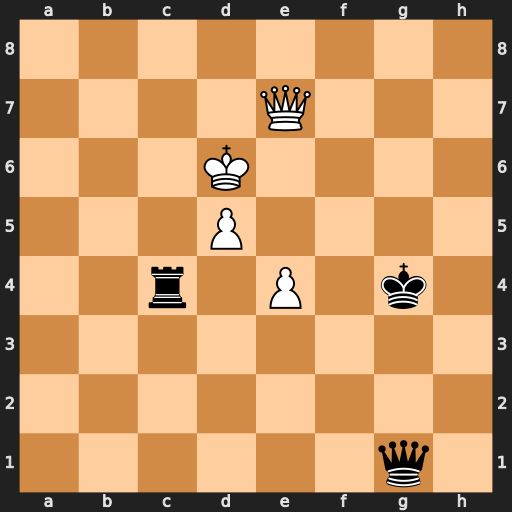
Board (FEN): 8/4Q3/3K4/3P4/2r1P1k1/8/8/6q1
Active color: w
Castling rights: -
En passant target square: -
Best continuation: Qg7+ Kf3 Qxg1